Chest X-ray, PA view. Patient: 49 years old, sex M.
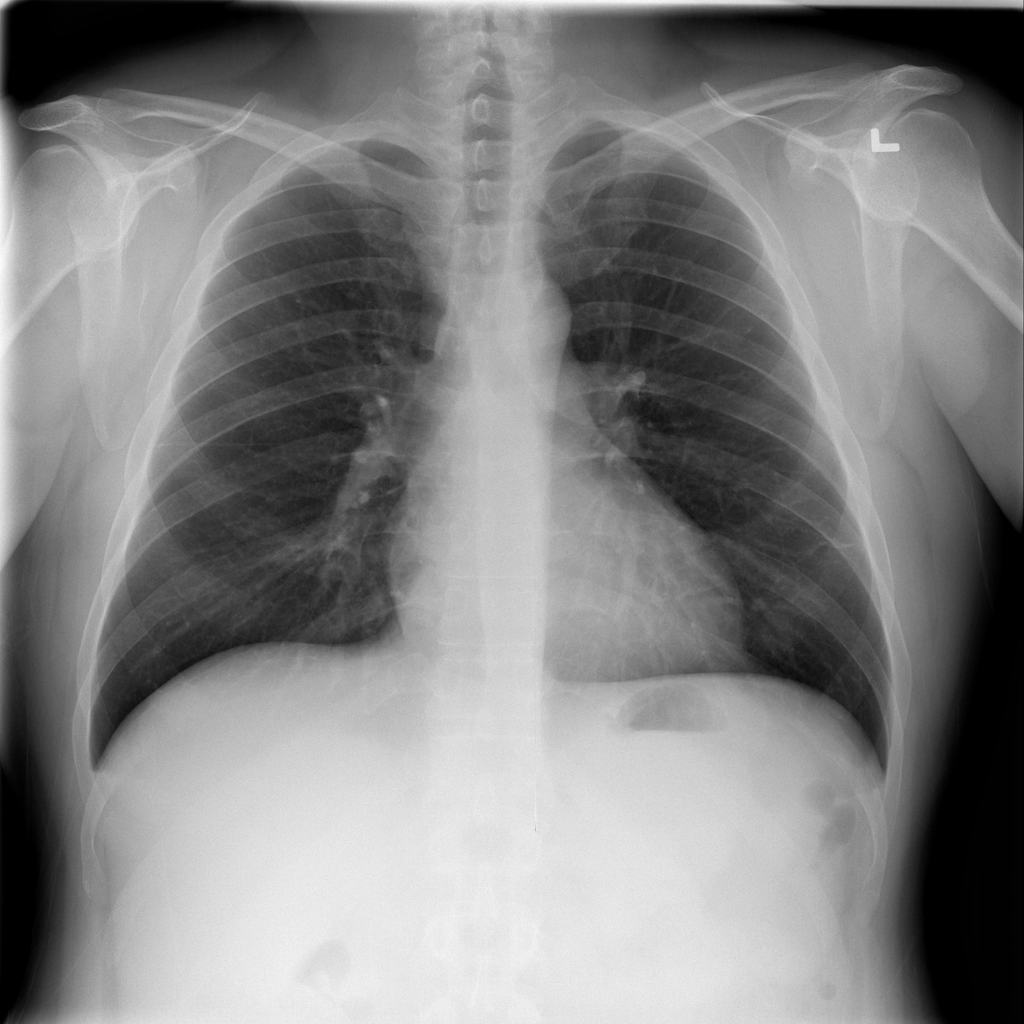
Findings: No Finding